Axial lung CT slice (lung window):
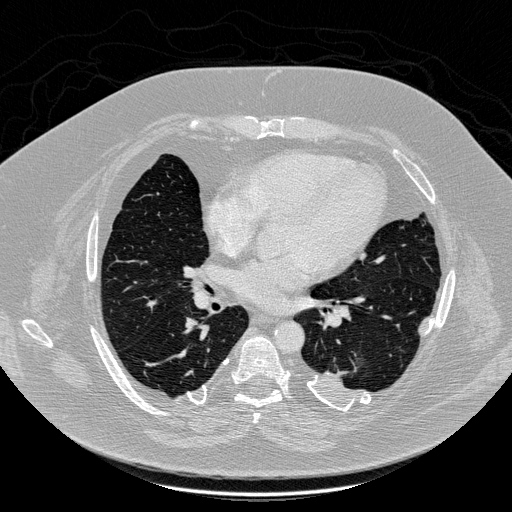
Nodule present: no